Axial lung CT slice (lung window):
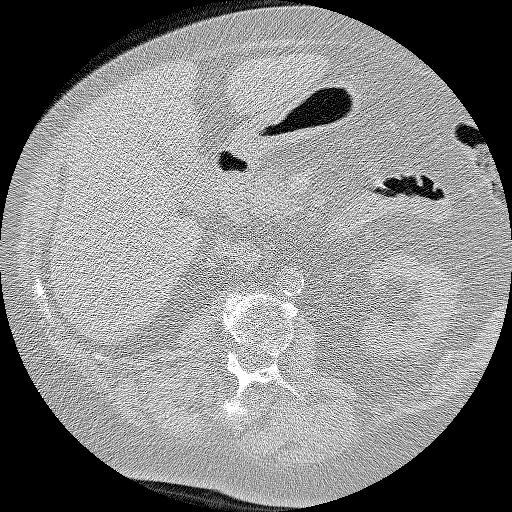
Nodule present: no